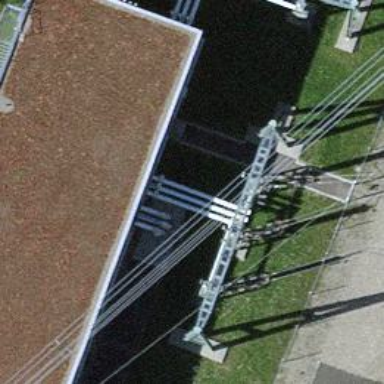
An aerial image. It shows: Three power cables.